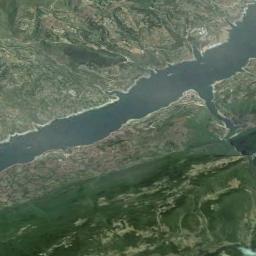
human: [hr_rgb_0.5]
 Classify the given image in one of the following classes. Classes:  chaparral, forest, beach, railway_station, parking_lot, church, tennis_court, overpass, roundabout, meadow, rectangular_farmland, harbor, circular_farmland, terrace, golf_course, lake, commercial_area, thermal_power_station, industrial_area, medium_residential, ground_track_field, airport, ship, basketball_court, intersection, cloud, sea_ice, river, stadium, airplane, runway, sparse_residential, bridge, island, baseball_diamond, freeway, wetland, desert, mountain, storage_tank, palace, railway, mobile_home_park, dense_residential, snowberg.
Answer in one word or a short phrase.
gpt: river